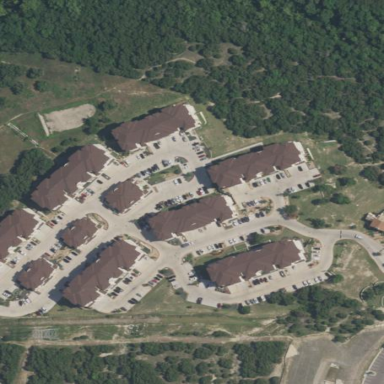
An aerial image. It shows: Residential area with apartments.